Platform: macOS
Application: Chrome
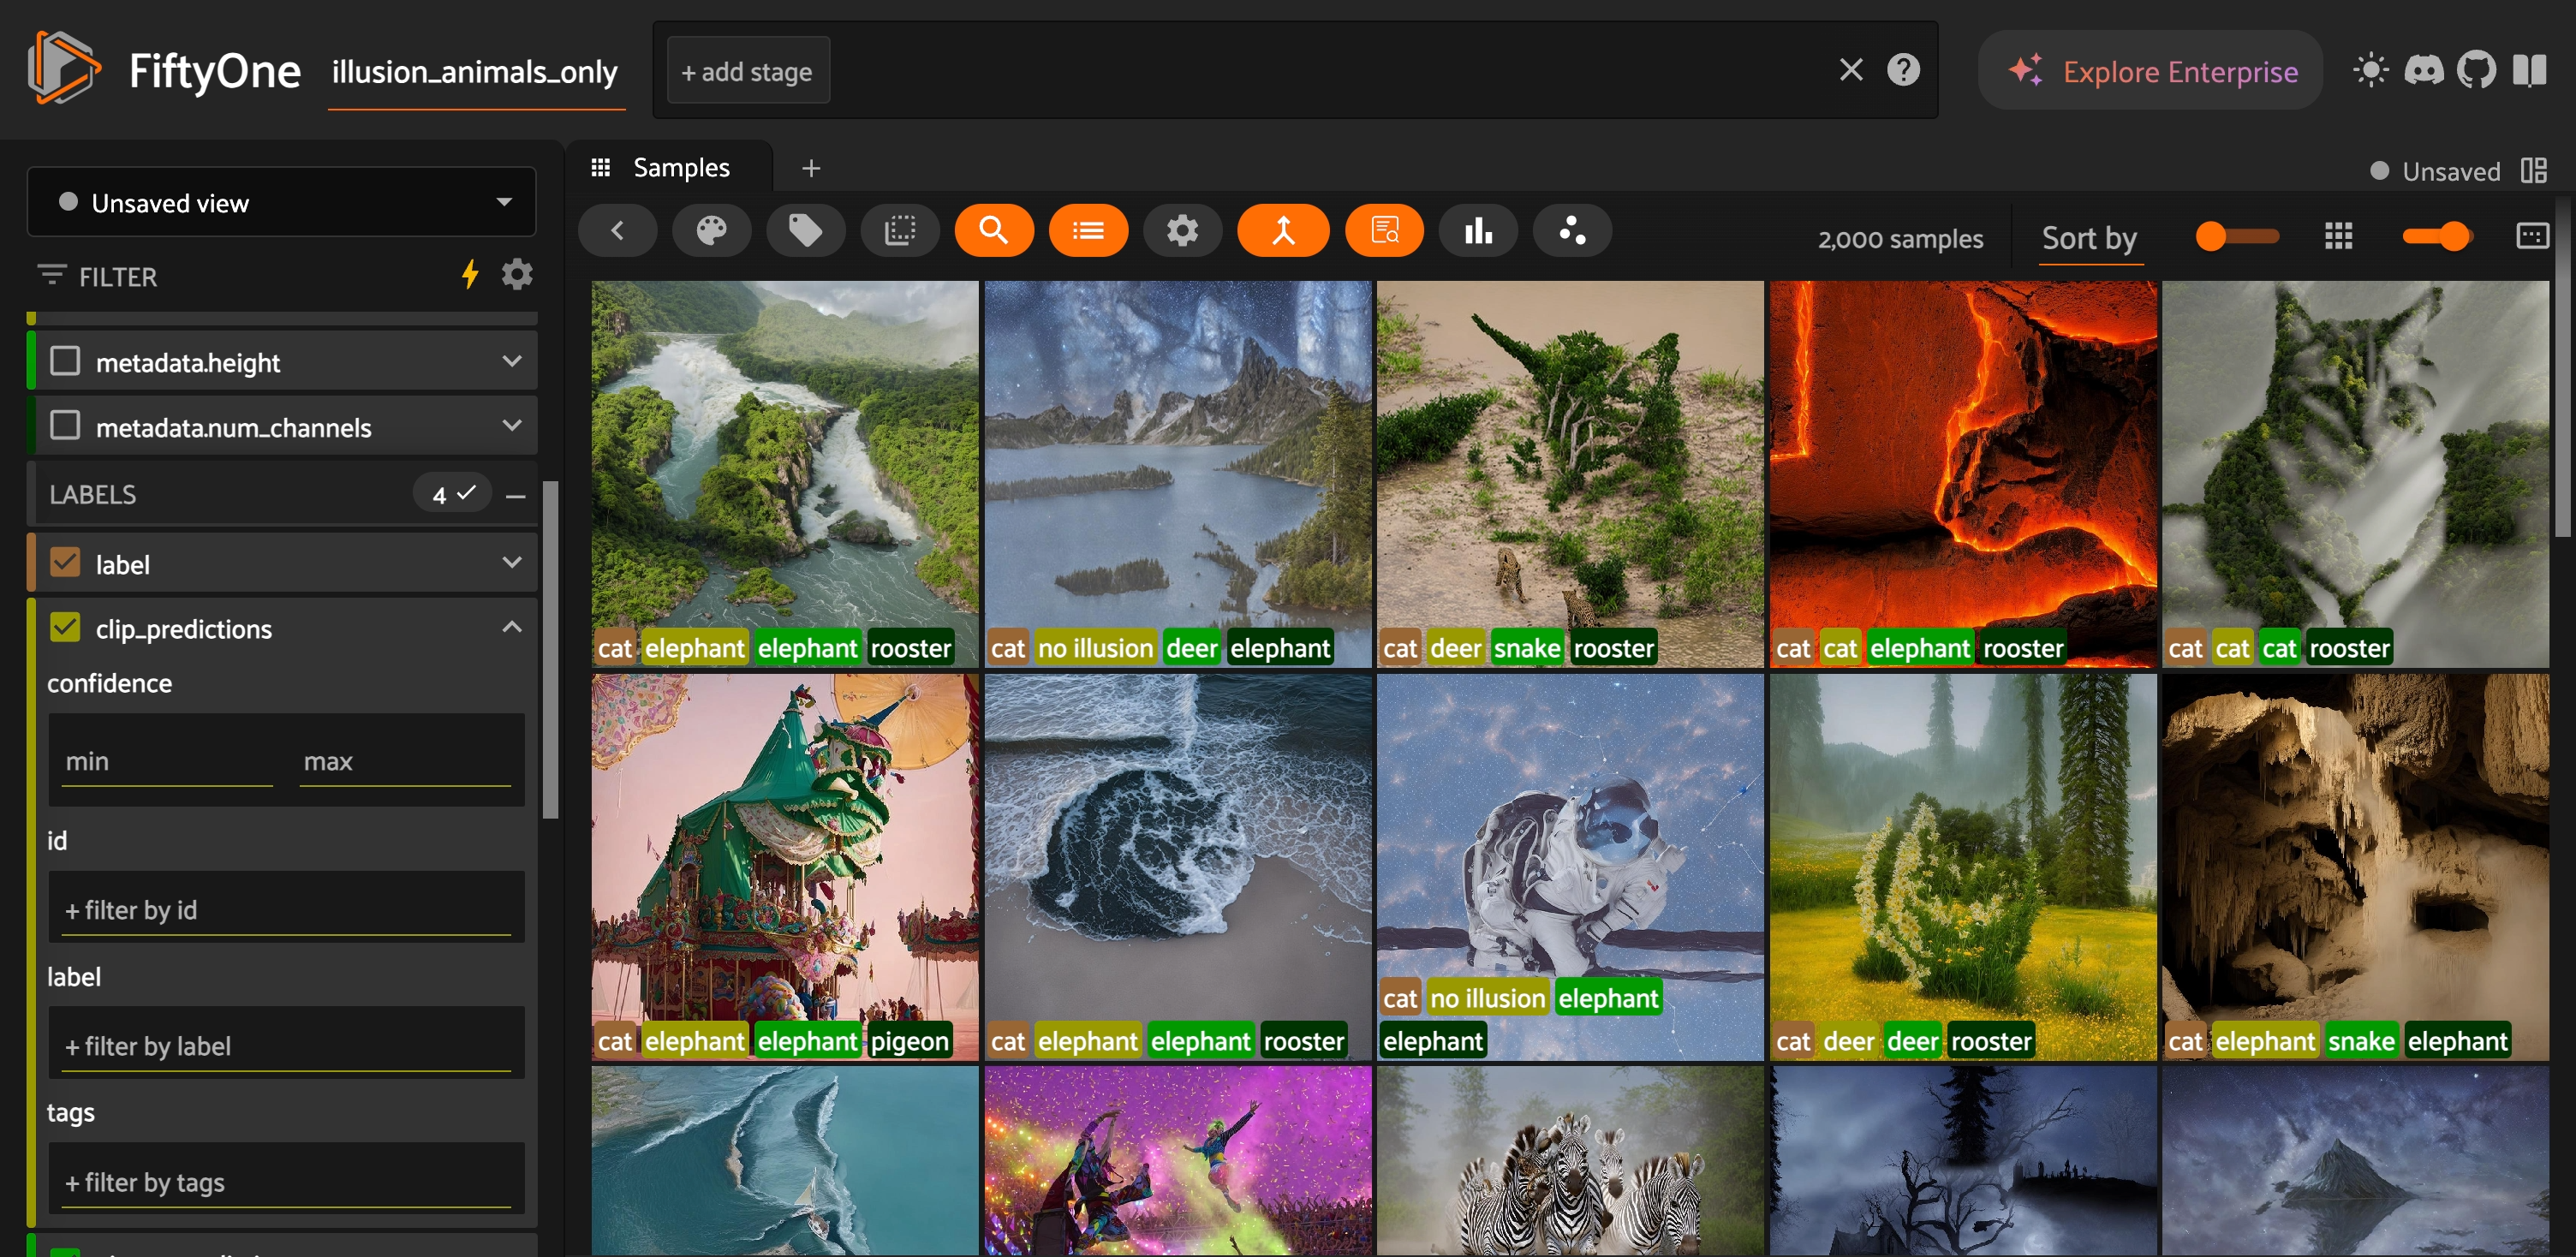
task_description: Hide the filter options for the clip_predictions field
action_type: click
element_info: Icon
steps_since_start: 1